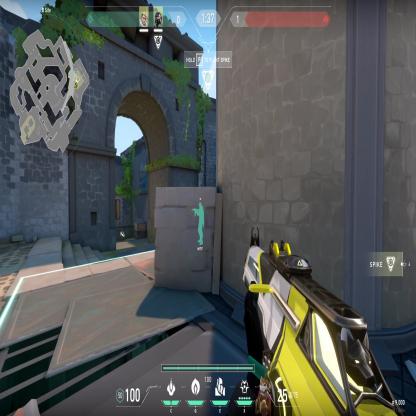
Label: teammate